Question: In previous Windows 8 /8.1 projects, any images that I have added to a folder inside the Assets folder is automatically set to "Content" in the Build Action.

As a result, the images render when the project is built.
But our latest project seems to default to BundleResource, and after wasting time trying to work out why the image isn't rendering, I remember that I have to manually change each image to Content.
Does anyone know how to set the whole folder to Content so that newly added images will be Content by default? I don't know why this project is behaving differently to our previous ones. :-(
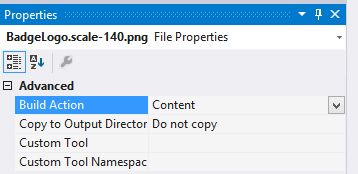
Answer: I had the same issue while ago. As far as I know is not possible to set Build Actions for folders on Visual Studio, only individual files.
The solution I've found is to edit 'Project.projitems' manually (I mean, outside of VS and after it is closed, via another code editor) from:
'''
<ItemGroup>
<Content Include="$(MSBuildThisFileDirectory)Assets\example.json" />
<Content Include="$(MSBuildThisFileDirectory)Assets\NestedFolder\example.file" />
</ItemGroup>
'''
to this:
'''
<ItemGroup>
<Content Include="$(MSBuildThisFileDirectory)Assets\**\*.*">
</ItemGroup>
'''
Which will do the trick of setting everything under 'Assets' as 'Build Action: Content', and will be able to see it mapped on Solution Explorer after restarting VS - or rebuilding files.
NOTE: Keep in mind that if you add anything to this folder via VS this rule could be overwritten. So, my advice is: once this rule is added, only add files directly to the folder.